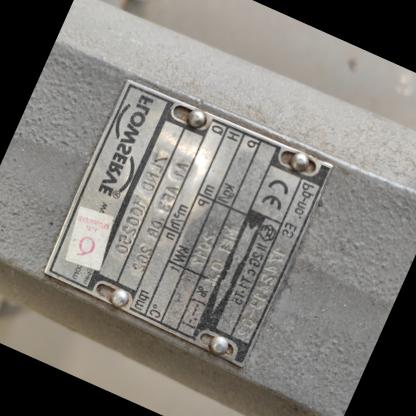
Klasa: tabliczka-znamionowa